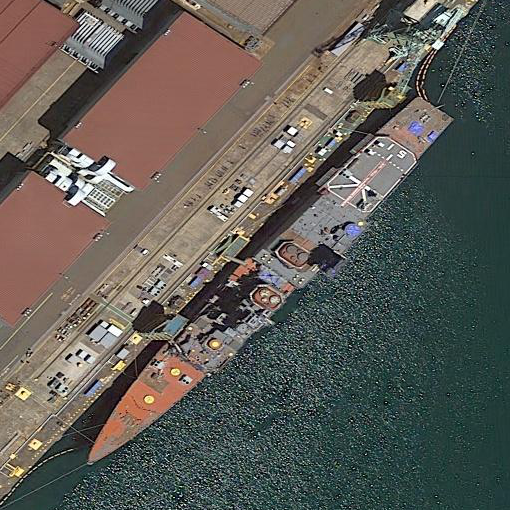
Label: Asagiri-class_destroyer